Interaction volume radius: 5 \u00c5
Interaction volume height: 30 \u00c5
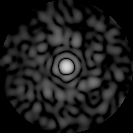
Disorder parameter: 0.8598